Question: Just curious about how to accomplish this kind of custom columned app view. The source list goes straight through the titlebar but just on one side, I'm guessing that they hid the titlebar, maybe and then used an NSVisualEffectView? Any source code or tips are appreciated, its a pretty cool and from what I am seeing fairly widely used UI Element for Yosemite Apps.

The Search Bar in this photo and the Add List button are obviously in different views and I totally understand that an NSOutlineView with a SourceList style will automatically create this kind of effect in 10.10 but the button and the search field can't be in the source list scroll area yet their background is consistent with that of the source list which makes me think this effect is more view based than source list based.
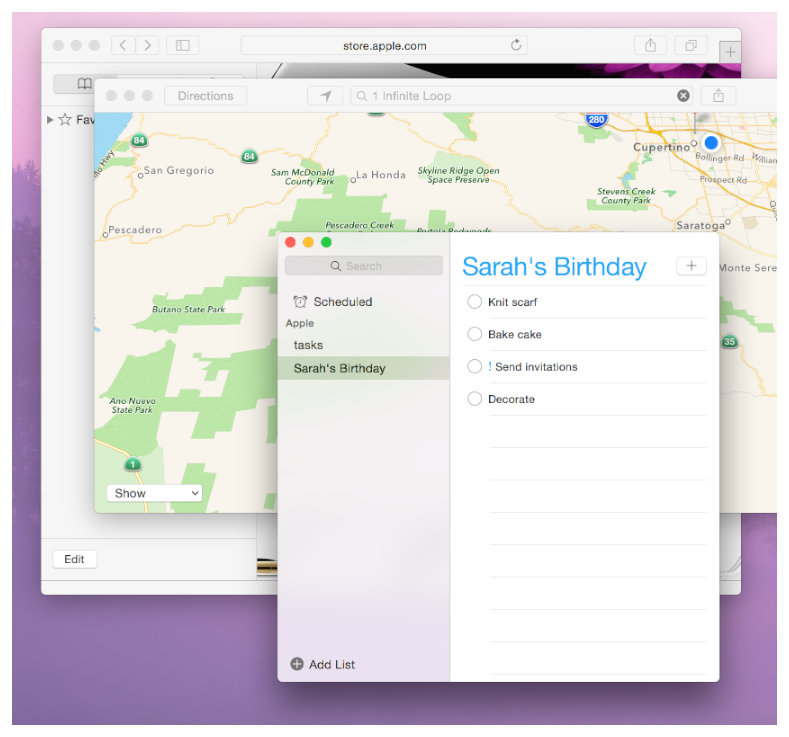
Answer: Ok, so I answered this myself. I created a github repository here to show others how to easily create the effect that I was looking to create.
<URL>
The basic gist is to create a NSVisualEffectsView and then simply hide the titlebar and set the titlebar mask.
'''
@implementation AppDelegate
- (void)applicationDidFinishLaunching:(NSNotification *)aNotification {
// Insert code here to initialize your application
self.window.styleMask = self.window.styleMask | NSFullSizeContentViewWindowMask;
self.window.titleVisibility = NSWindowTitleHidden;
self.window.titlebarAppearsTransparent = YES;
}
'''
The above code will make the window accept the view and it will auto bleed through the titlebar. Here is my XIB

When you run you get a nice sidebar style transparent view that extends through the titlebar.